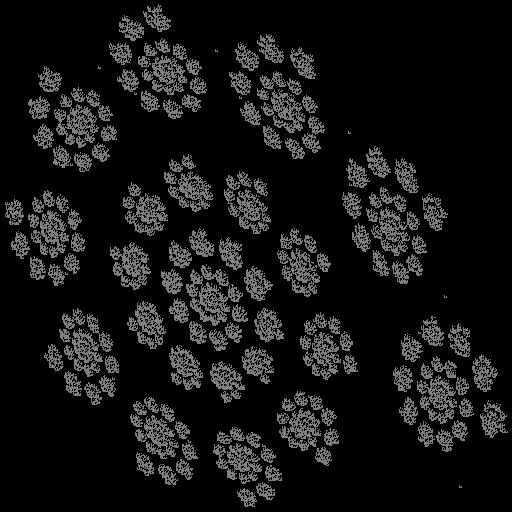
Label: flower